Question: Greetings,
I am trying to make a simple fade in / fade out DIV with text for each button on a navigation bar using jQuery and I'm running into some problems. Here is a screenshot of what I am trying to do:

Basically, when the user hovers over an item on the nav bar, a div appears below the navigation with text related to that button. The markup I have come up with so far is horrendous and I know it is not the correct way to go about this, I also attempted using an array and filling the info div with text from the nav button's title attribute - the latter worked great but then a title also appears.
Apart from being too complex, it does work.. to a point. If the user hovers in and out of the nav bar rapidly it causes the whole thing to flash on and off (without using :hidden and :visible) or does not appear if :hidden and :visible are used.
Here is the current markup:
'''
#header-info-text {
width: 480px;
text-align: right;
float: right;
margin-right: 20px;
padding-right: 25px;
background: url('/images/info-arrow.png') top right no-repeat transparent scroll;
color: #fff;
display: none;
}
'''
'''
<div id="navBar">
<ul>
<li class="nav-first nav-active"><a href="#">Home</a></li>
<li id="navAbout"><a href="#">About</a></li>
<li id="navPort"><a href="#">Portfolio</a></li>
<li id="navServ"><a href="#">Services</a></li>
<li id="navBlog"><a href="#">Blog</a></li>
<li id="navContact" class="nav-last"><a href="#">Contact</a></li>
</ul>
</div>
<div id="header-infoDIV">
<span id="header-info-text"></span>
</div>
'''
'''
$("#navBar ul li").hover(function() {
var text;
var id = $(this).attr('id');
if (id == 'navAbout') {
text = 'Learn more ..';
} else if (id == 'navPort') {
text = 'View our recent work and ongoing projects';
} else if (id == 'navServ') {
text = 'Learn about our services';
} else if (id == 'navBlog') {
text = 'View the our Blog';
} else if (id == 'navContact') {
text = 'We're looking forward to working with you!';
} else {
text = '';
}
$("#header-info-text").text(text);
$("#header-info-text:hidden").fadeIn('slow');
});
$("#navBar ul").hover(function() {
$("#header-info-text:hidden").fadeIn('slow');
}, function() {
$("#header-info-text:visible").delay(500).fadeOut('slow');
});
'''
What is the best way to tackle this sort of thing? Basically, I want to fade in the info text's DIV, change its text when the user moves to another button, and hide it when they move out of the nav bar.
Thanks!
'''
$("#navBar ul").hover(function() {
$("#header-info-text").stop(true,true).fadeIn('slow');
}, function() {
$("#header-info-text").stop(true,true).delay(500).fadeOut('slow');
});
'''
Thanks to mVChr's suggestion, the code has been reduced to a few lines. Combined with the suggestion provided by jmans, it's doing what I wanted it to:
'''
$("#navBar ul li a").hover(function() {
var text = $(this).attr('rel');
$("#header-info-text").text(text);
$("#header-info-text").stop(true,true).fadeIn('slow');
},
function() {
$("#header-info-text").stop(true,true).delay(500).fadeOut('slow');
});
'''
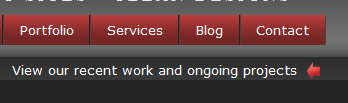
Answer: You could try using the stop() method to halt any ongoing animations when the hover state changes:
'''
$("#navBar ul").hover(function() {
$("#header-info-text:hidden").stop(true,true).fadeIn('slow');
}, function() {
$("#header-info-text:visible").stop(true,true).fadeOut('slow');
});
'''
As well as on the other animation call.